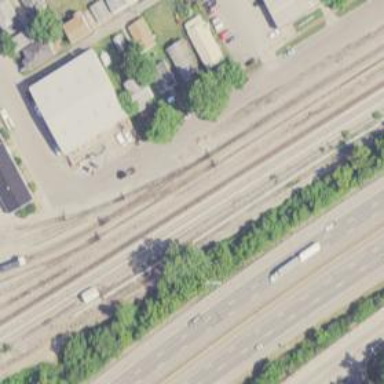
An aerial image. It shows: Railway siding with rails.